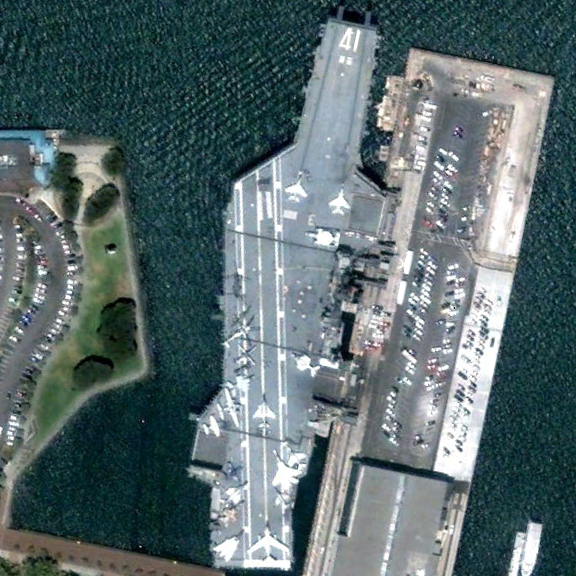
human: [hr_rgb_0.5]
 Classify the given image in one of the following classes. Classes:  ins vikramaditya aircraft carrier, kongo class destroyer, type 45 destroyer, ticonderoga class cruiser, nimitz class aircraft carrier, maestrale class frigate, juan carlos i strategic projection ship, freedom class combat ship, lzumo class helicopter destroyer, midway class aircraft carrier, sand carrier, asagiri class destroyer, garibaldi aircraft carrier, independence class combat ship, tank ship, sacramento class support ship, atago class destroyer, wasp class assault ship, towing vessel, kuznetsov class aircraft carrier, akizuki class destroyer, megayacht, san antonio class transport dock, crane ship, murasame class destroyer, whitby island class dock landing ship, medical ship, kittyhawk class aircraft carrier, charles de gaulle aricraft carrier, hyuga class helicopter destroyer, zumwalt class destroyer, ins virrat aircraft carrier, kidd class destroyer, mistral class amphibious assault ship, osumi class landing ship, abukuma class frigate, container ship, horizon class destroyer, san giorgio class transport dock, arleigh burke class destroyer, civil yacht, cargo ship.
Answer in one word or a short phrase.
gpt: Midway class aircraft carrier